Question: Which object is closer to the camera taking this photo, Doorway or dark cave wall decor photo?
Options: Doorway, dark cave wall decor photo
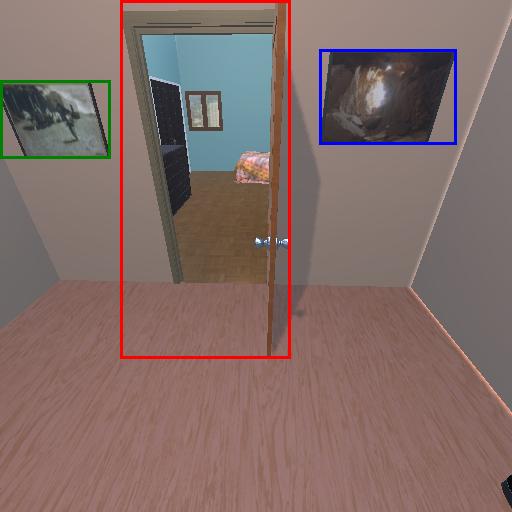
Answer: Doorway